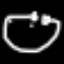
Label: frog